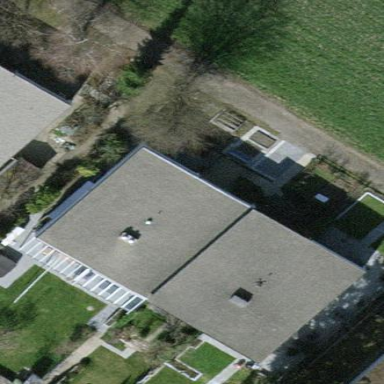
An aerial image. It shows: Terrace building.